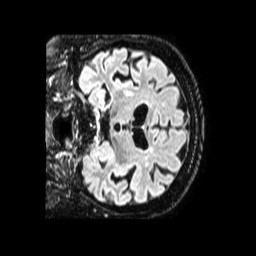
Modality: FLAIR
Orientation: coronal
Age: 76
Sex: female
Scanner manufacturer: philips
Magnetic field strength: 1.5 T
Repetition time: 4.8 s
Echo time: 0.3363 s